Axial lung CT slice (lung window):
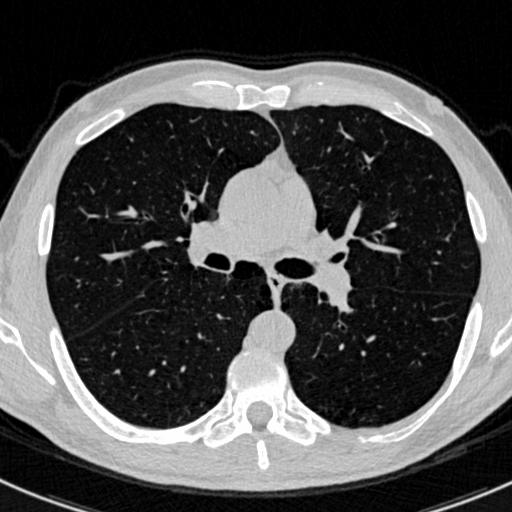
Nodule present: no